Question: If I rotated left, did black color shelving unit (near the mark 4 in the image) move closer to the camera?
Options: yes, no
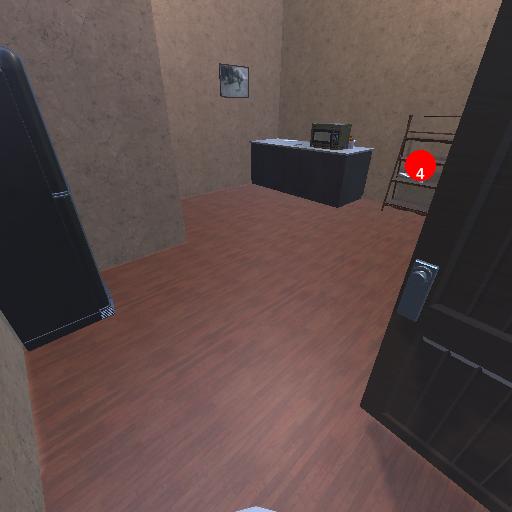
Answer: yes